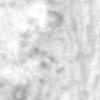
Label: no_change